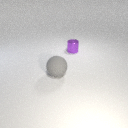
small purple metal cylinder to the right of large gray rubber sphere